Question: I am using NSXMLParser to parse an XML file so that I can display data from an RSS feed in table view. However, title data is correctly parsed and passed to the appropriate array, but upon passing the value to the cell title, three periods appear after every title. I log the value to the console before its passed to the cell and there are no periods in the line of text. In addition, the publish date returns null no matter what.
FeedContoller.m:
'''
@interface FeedController2 ()
@property (nonatomic, strong) NSArray* profileImages;
@end
@implementation FeedController2
- (id)initWithNibName:(NSString *)nibNameOrNil bundle:(NSBundle *)nibBundleOrNil
{
self = [super initWithNibName:nibNameOrNil bundle:nibBundleOrNil];
if (self) {
// Custom initialization
}
return self;
}
- (void)viewDidLoad
{
[super viewDidLoad];
titarry=[[NSMutableArray alloc] init];
linkarray=[[NSMutableArray alloc] init];
NSString *rssaddr=@"http://cazhigh.com/caz/gold/?feed=rss2";
NSURL *url=[NSURL URLWithString:rssaddr];
xmlparser =[[NSXMLParser alloc] initWithContentsOfURL:url];
[xmlparser setDelegate:self];
[xmlparser parse];
NSString* boldFontName = @"GillSans-Bold";
[self styleNavigationBarWithFontName:boldFontName];
self.title = @"Blog Feed";
self.feedTableView.dataSource = self;
self.feedTableView.delegate = self;
self.feedTableView.backgroundColor = [UIColor whiteColor];
self.feedTableView.separatorColor = [UIColor colorWithWhite:0.9 alpha:0.6];
}
/*
- (NSInteger)numberOfSectionsInTableView:(UITableView *)tableView {
return 1;
}
*/
- (NSInteger)tableView:(UITableView *)tableView numberOfRowsInSection:(NSInteger)section{
//return [titarry count];
if(titarry.count <= 5){
return titarry.count;
}else{
return 5;
}
}
- (UITableViewCell *)tableView:(UITableView *)tableView cellForRowAtIndexPath:(NSIndexPath *)indexPath{
static NSString *CellIdentifier = @"FeedCell2";
FeedCell2* cell = [tableView dequeueReusableCellWithIdentifier:@"FeedCell2"];
if (cell == nil) {
cell = [[FeedCell2 alloc] initWithStyle:UITableViewCellStyleDefault reuseIdentifier:CellIdentifier] ;
}
cell.nameLabel.text=[titarry objectAtIndex:indexPath.row];
NSLog(@"Title: %@", [titarry objectAtIndex:indexPath.row]); //Log title from array
NSLog(@"Date Posted: %@", [datearray objectAtIndex:indexPath.row]); //Log date posted
NSLog(@"Link Address: %@", [linkarray objectAtIndex:indexPath.row]); //Log link address
//cell.accessoryType=UITableViewCellSelectionStyleBlue;
return cell;
}
- (void)tableView:(UITableView *)tableView didSelectRowAtIndexPath:(NSIndexPath *)indexPath {
XMLViewController *second = [[XMLViewController alloc] initWithNibName:@"XMLViewController" bundle:nil];
[self.navigationController pushViewController:second animated:YES];
NSURL *url=[NSURL URLWithString:[linkarray objectAtIndex:indexPath.row]];
NSURLRequest *req=[NSURLRequest requestWithURL:url];
second.XMLWebView.scalesPageToFit=YES;
[second.XMLWebView loadRequest:req];//here we have to perform changes try to do some things here
}
-(CGFloat)tableView:(UITableView *)tableView heightForRowAtIndexPath:(NSIndexPath *)indexPath{
return 200;
}
- (void)parser:(NSXMLParser *)parser didStartElement:(NSString *)elementName namespaceURI:(NSString *)namespaceURI qualifiedName:(NSString *)qName attributes:(NSDictionary *)attributeDict;
{
classelement=elementName;
if([elementName isEqualToString:@"item"])
{
itemselected=YES;
mutttitle=[[NSMutableString alloc] init];
mutstrlink=[[NSMutableString alloc] init];
mutstrdate=[[NSMutableString alloc] init];
}
}
- (void)parser:(NSXMLParser *)parser didEndElement:(NSString *)elementName namespaceURI:(NSString *)namespaceURI qualifiedName:(NSString *)qName;
{
if([elementName isEqualToString:@"item"])
{
itemselected=NO;
[titarry addObject:mutttitle];
[linkarray addObject:mutstrlink];
[datearray addObject:mutstrdate];
}
}
- (void)parser:(NSXMLParser *)parser foundCharacters:(NSString *)string;
{
if (itemselected)
{
if ([classelement isEqualToString:@"title"])
{
[mutttitle appendString:string];
}
else if ([classelement isEqualToString:@"link"])
{
[mutstrlink appendString:string];
}else if ([classelement isEqualToString:@"pubDate"])
{
[mutstrdate appendString:string];
}
}
}
- (void)parser:(NSXMLParser *)parser parseErrorOccurred:(NSError *)parseError;
{
UIAlertView *alt=[[UIAlertView alloc] initWithTitle:@"RSS Reader"
message:[NSString stringWithFormat:@"%@",parseError]
delegate:nil
cancelButtonTitle:@"Close"
otherButtonTitles:nil];
[alt show];
}
- (void)didReceiveMemoryWarning
{
[super didReceiveMemoryWarning];
// Dispose of any resources that can be recreated.
}
-(void)styleNavigationBarWithFontName:(NSString*)navigationTitleFont{
UIImageView* searchView = [[UIImageView alloc] initWithImage:[UIImage imageNamed:@"search.png"]];
searchView.frame = CGRectMake(0, 0, 20, 20);
UIBarButtonItem* searchItem = [[UIBarButtonItem alloc] initWithCustomView:searchView];
self.navigationItem.rightBarButtonItem = searchItem;
}
-(IBAction)dismissView:(id)sender{
[self dismissViewControllerAnimated:YES completion:nil];
}
@end
'''
XML:
'''
<item>
<title>Back-to-school issue of Blue and Gold in the mail</title>
<link>http://cazhigh.com/caz/gold/?p=2896</link>
<comments>http://cazhigh.com/caz/gold/?p=2896#comments</comments>
<pubDate>Thu, 29 Aug 2013 12:35:40 +0000</pubDate>
<dc:creator>...</dc:creator>
<category>...</category>
<category>...</category>
<category>...</category>
<guid isPermaLink="false">http://cazhigh.com/caz/gold/?p=2896</guid>
<description>
<![CDATA[
<img width="150" height="150" src="http://cazhigh.com/caz/gold/wp-content/uploads/2013/08/BluGold_BacktoSchool2013_cover-150x150.jpg" class="attachment-thumbnail wp-post-image" alt="Blue and Gold (Back to School 2013)" style="display: block; margin-bottom: 5px; clear:both;" />Be on the lookout for the September 2013 edition of the Blue and Gold newsletter, which should be arriving in the mail soon. Included in the newsletter are district policies and notifications that we urge you to review, become familiar with and keep for your reference throughout the school year. The issue also provides some [&#8230;]
]]>
</description>
<content:encoded>
<![CDATA[
<img width="150" height="150" src="http://cazhigh.com/caz/gold/wp-content/uploads/2013/08/BluGold_BacktoSchool2013_cover-150x150.jpg" class="attachment-thumbnail wp-post-image" alt="Blue and Gold (Back to School 2013)" style="display: block; margin-bottom: 5px; clear:both;" /><div id="attachment_2898" style="width: 241px" class="wp-caption alignright"><a href="http://cazhigh.com/caz/gold/wp-file-browser-top/blueandgold/Blue%20and%20Gold%20(September%202013)"><img class="size-medium wp-image-2898 " alt="Blue and Gold (Back to School 2013)" src="http://cazhigh.com/caz/gold/wp-content/uploads/2013/08/BluGold_BacktoSchool2013_cover-231x300.jpg" width="231" height="300" /></a><p class="wp-caption-text">Blue and Gold (Back to School 2013)</p></div> <p itemprop="name"><span style="font-size: 13px;">Be on the lookout for the September 2013 edition of the Blue and Gold newsletter, which should be arriving in the mail soon. </span></p> <div itemprop="description articleBody"> <p>Included in the newsletter are district policies and notifications that we urge you to review, become familiar with and keep for your reference throughout the school year.</p> <p>The issue also provides some updates on work undertaken in Cazenovia schools -- on everything from curricula to facilities -- over the summer break, as well as &#8220;welcome back&#8221; messages from Superintendent of Schools Robert S. Dubik, Cazenovia High School Principal Eric Schnabl and Assistant Principal Susan Vickers, Cazenovia Middle School Principal Jean Regan and Burton Street Elementary Principal Mary-Ann MacIntosh.</p> <p>If you have questions related to the policies or notifications included in the newsletter, please call the district office at <PHONE>.</p> <p>The newsletter is also <span style="color: #000080;"><a title="link to Blue and Gold (September 2013)" href="http://cazhigh.com/caz/gold/wp-file-browser-top/blueandgold/Blue%20and%20Gold%20(September%202013)" target="_blank"><span style="color: #000080;"><b>available online</b></span></a></span>.</p> </div>
]]>
</content:encoded>
<wfw:commentRss>http://cazhigh.com/caz/gold/?feed=rss2&p=2896</wfw:commentRss>
<slash:comments>0</slash:comments>
</item>
'''
Debug:

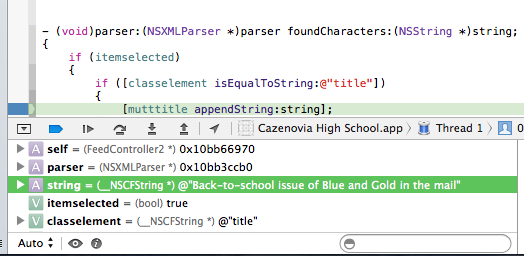
Answer: However I have not figured out what initially causes the "..." after each title or how to fix it, I have come to a simple work around that does the job just fine. It takes the string, and subtracts the last three characters from the string, which I then output to the table as follows:
'''
NSString *RSSTitle = nil;
RSSTitle = [titarry objectAtIndex:indexPath.row];
RSSTitle = [RSSTitle substringToIndex:[RSSTitle length] - 3];
cell.nameLabel.text= RSSTitle;
'''